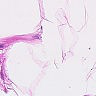
Metastatic tissue present: no